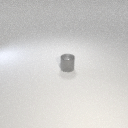
small gray metal cylinder